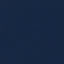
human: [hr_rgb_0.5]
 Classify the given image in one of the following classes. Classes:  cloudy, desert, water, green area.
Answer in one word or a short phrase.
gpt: water